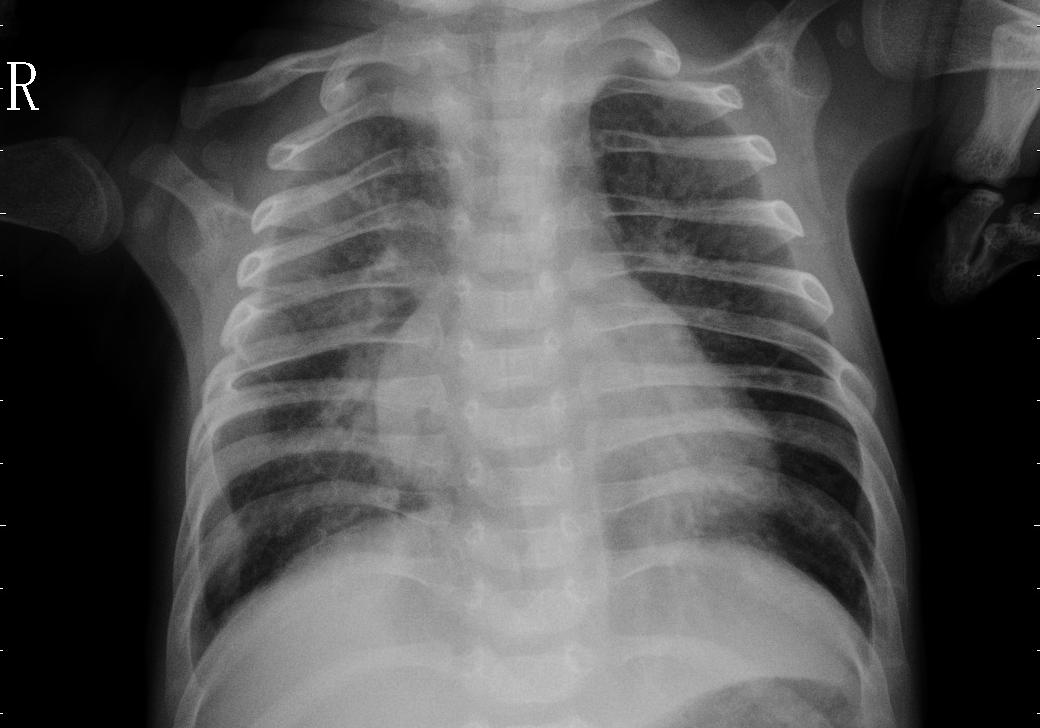
Diagnosis: PNEUMONIA